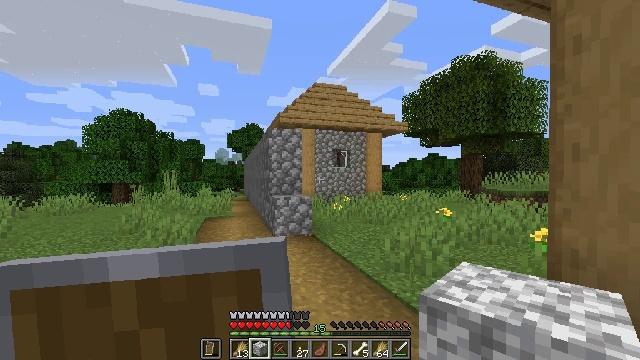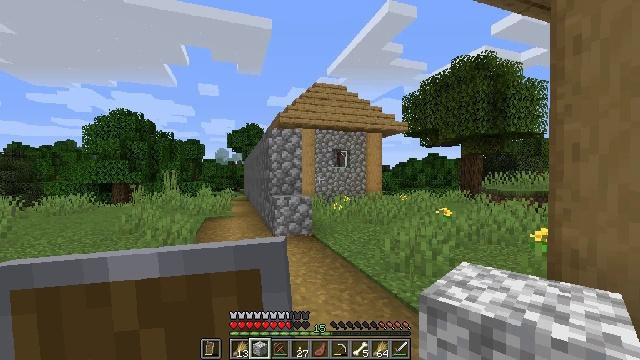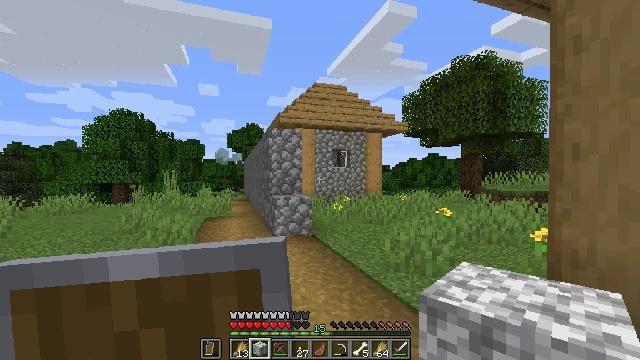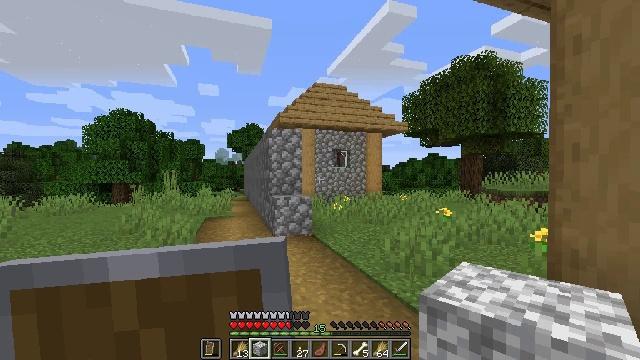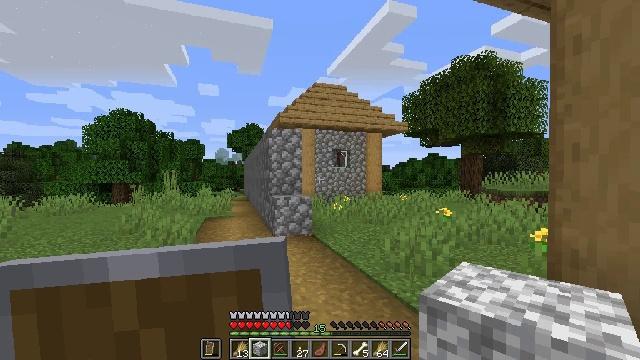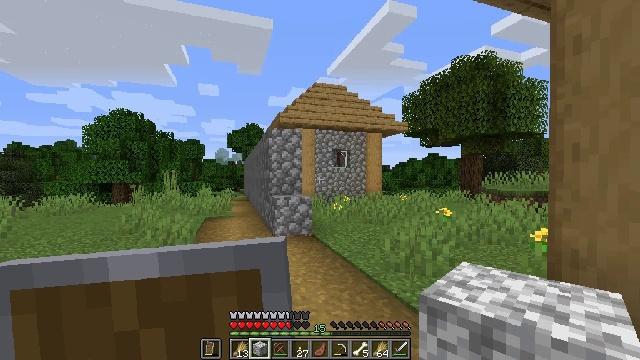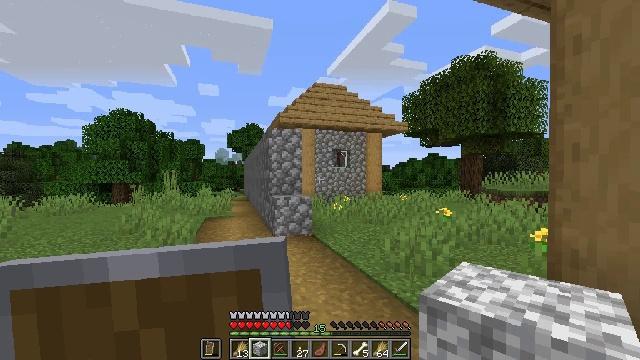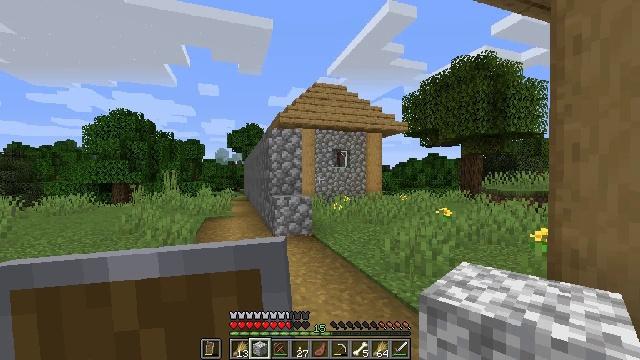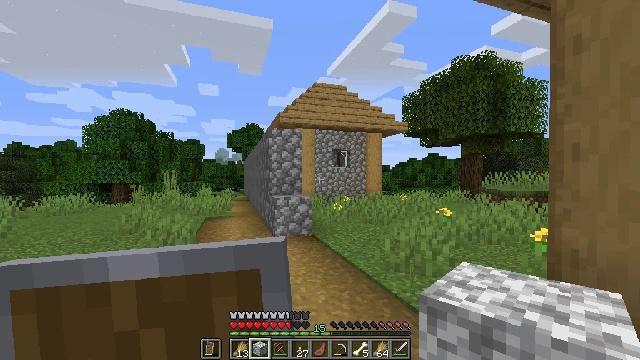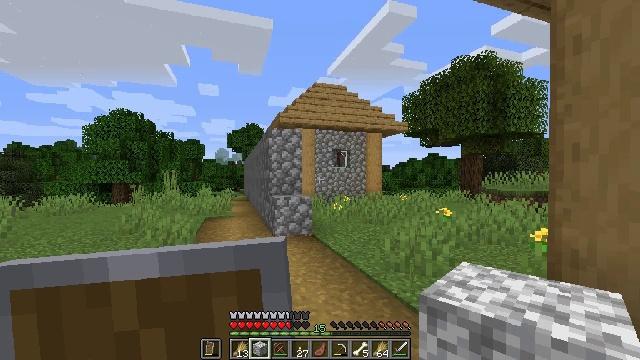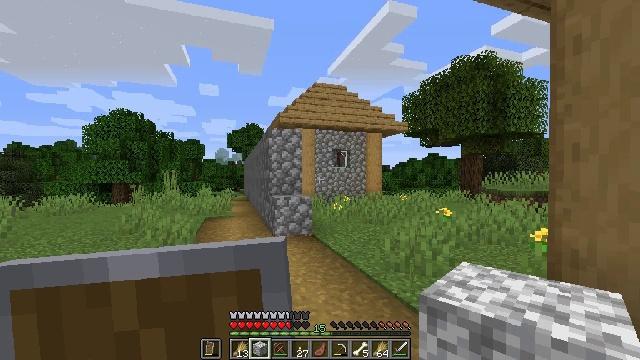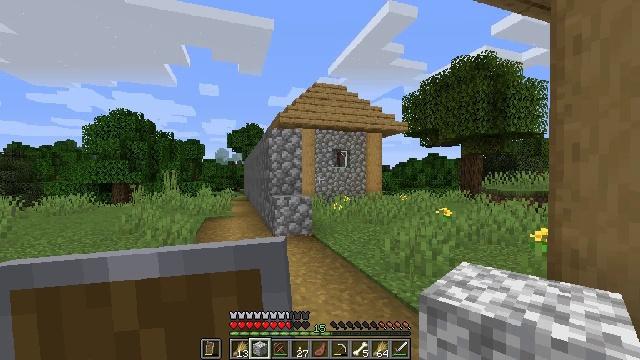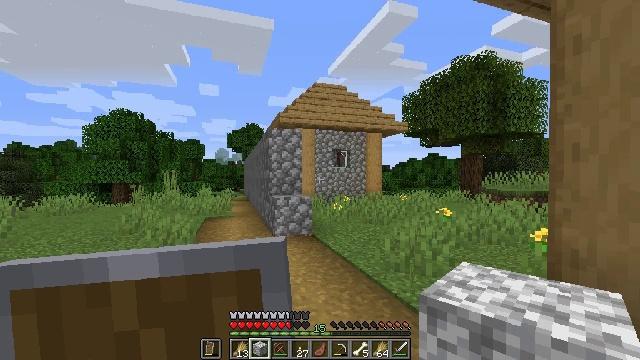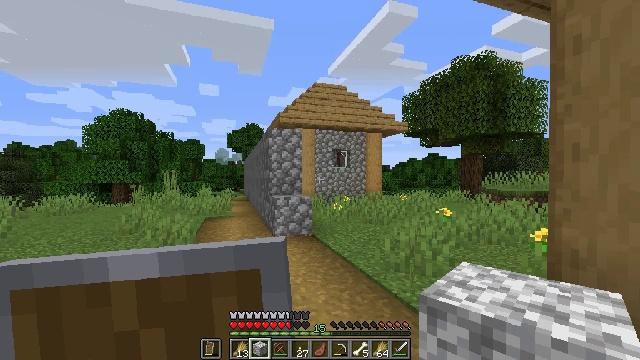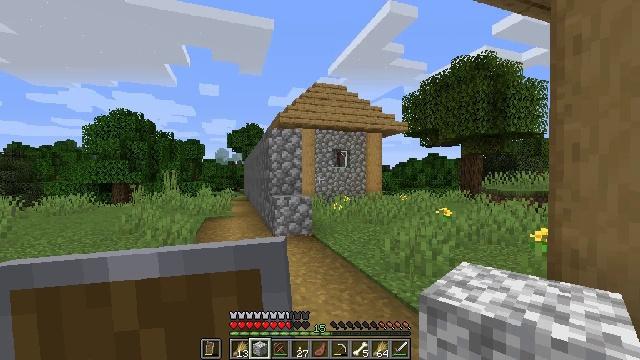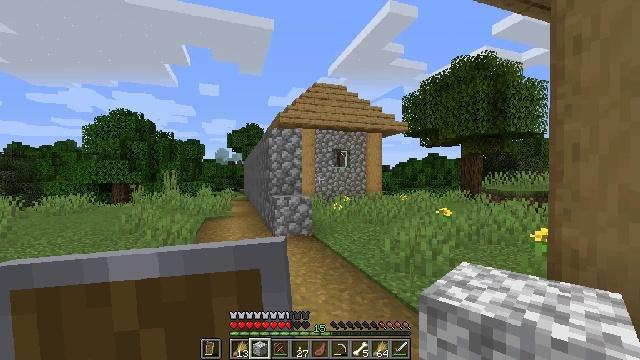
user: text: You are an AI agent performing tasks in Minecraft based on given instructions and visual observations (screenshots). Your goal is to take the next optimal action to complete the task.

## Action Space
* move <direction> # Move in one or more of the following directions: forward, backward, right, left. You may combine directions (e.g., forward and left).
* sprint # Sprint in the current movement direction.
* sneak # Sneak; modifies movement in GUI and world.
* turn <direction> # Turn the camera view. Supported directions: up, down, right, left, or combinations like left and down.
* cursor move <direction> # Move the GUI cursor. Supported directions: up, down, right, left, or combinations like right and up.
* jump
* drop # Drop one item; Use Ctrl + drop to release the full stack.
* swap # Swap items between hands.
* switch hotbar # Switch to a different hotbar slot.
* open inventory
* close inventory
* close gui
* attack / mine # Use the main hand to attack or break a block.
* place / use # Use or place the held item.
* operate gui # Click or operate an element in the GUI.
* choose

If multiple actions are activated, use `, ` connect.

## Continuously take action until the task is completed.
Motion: motion action
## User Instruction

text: Collect the bell.
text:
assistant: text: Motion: no_op
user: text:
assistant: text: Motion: no_op
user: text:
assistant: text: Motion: no_op
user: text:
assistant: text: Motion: no_op
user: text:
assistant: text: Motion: no_op
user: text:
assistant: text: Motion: no_op
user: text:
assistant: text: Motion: no_op
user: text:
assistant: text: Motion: no_op
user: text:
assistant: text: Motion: no_op
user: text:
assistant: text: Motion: no_op
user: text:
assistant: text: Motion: no_op
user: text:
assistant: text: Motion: no_op
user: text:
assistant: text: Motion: no_op
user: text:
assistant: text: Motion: no_op
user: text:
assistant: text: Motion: no_op
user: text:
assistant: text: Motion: no_op
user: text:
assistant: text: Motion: no_op
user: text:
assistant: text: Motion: no_op
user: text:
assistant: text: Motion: no_op
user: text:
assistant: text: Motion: no_op
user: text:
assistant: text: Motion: no_op
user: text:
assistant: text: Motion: no_op
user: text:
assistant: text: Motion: no_op
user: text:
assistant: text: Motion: no_op
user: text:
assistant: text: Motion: no_op
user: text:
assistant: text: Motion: no_op
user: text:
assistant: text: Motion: no_op
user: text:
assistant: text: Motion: no_op
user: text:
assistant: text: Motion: no_op
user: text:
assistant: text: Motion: no_op